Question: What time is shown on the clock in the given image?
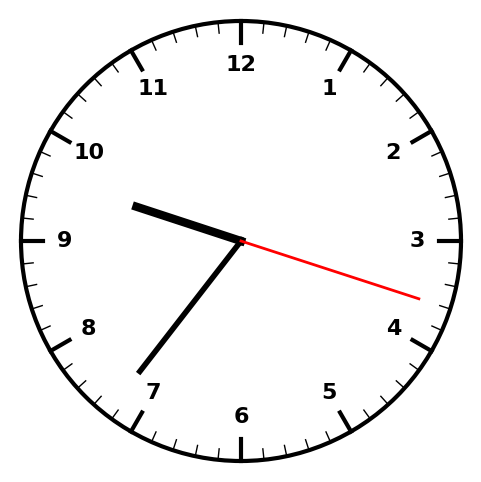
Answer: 09:36:18